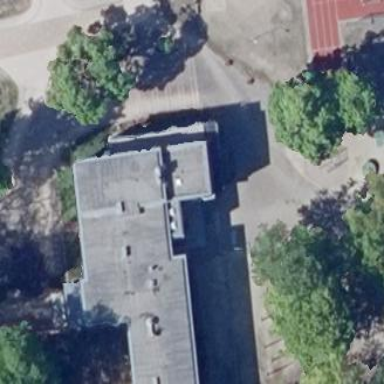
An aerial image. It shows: School building.